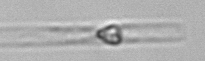
Label: Dactyliosolen_blavyanus